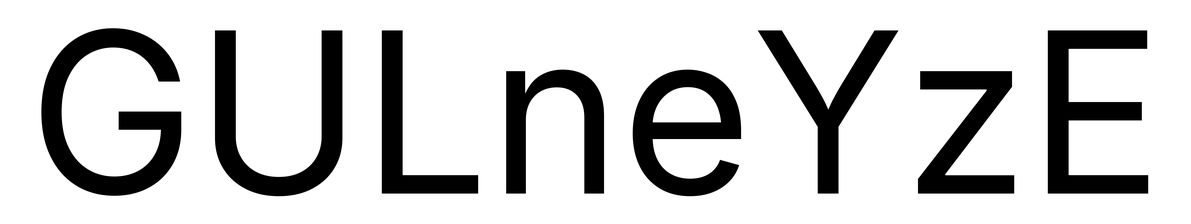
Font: Inter_Regular